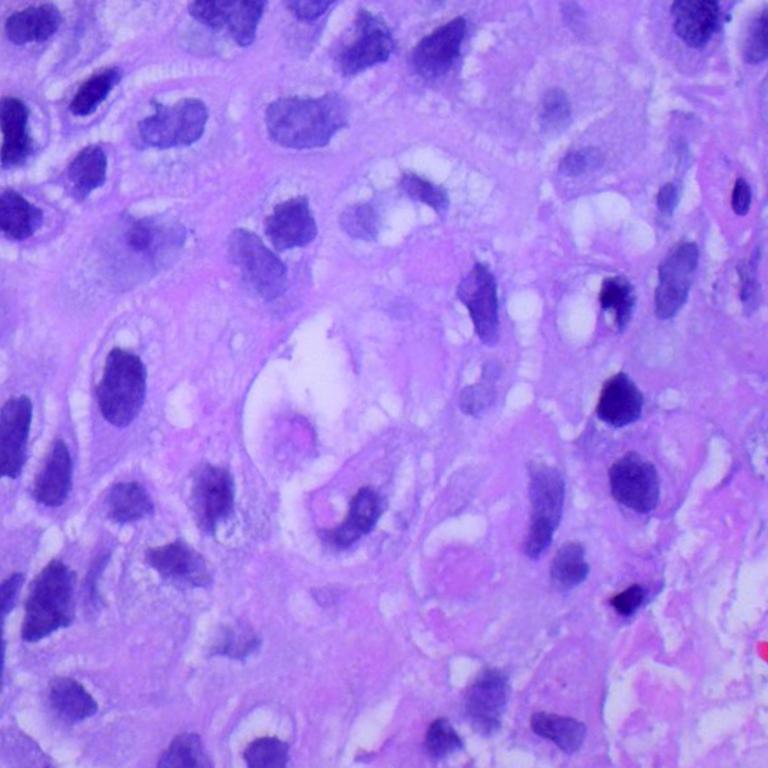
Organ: lung
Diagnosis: squamous carcinomas